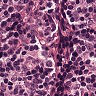
Metastatic tissue present: no